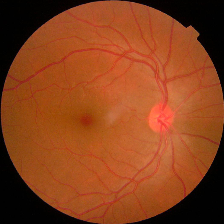
Diabetic retinopathy grade: No DR